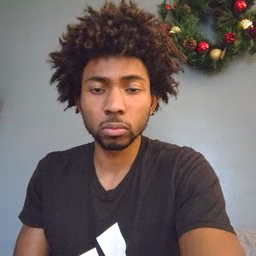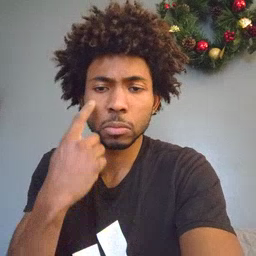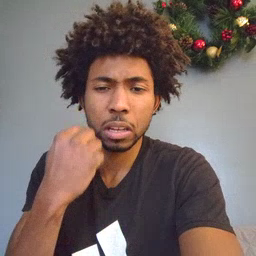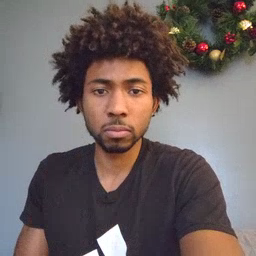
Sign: cry